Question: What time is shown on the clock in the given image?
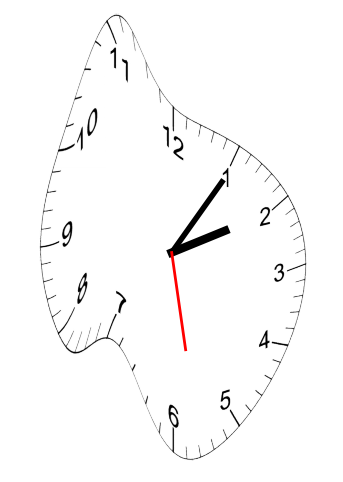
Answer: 02:05:28